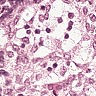
Metastatic tissue present: no